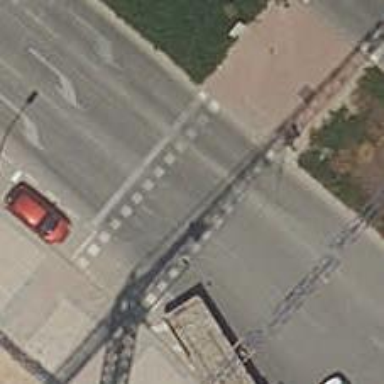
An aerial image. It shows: Traffic signals at road crossing.